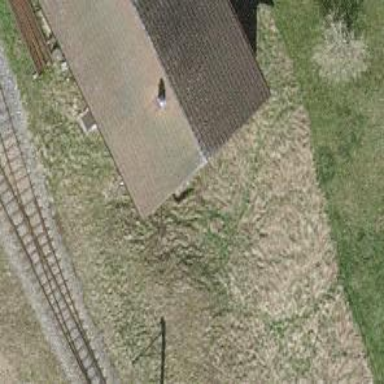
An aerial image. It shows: Narrow-gauge railway with one track passing through service yard. The railway is electrified with contact line.